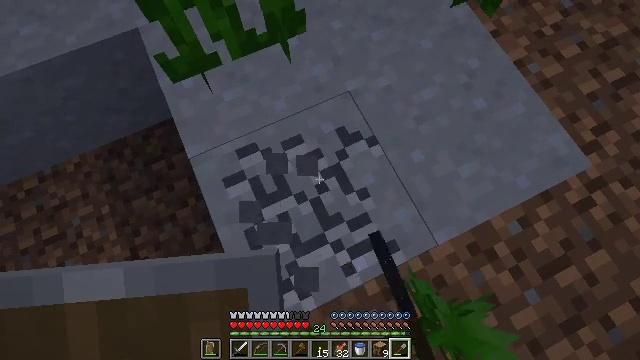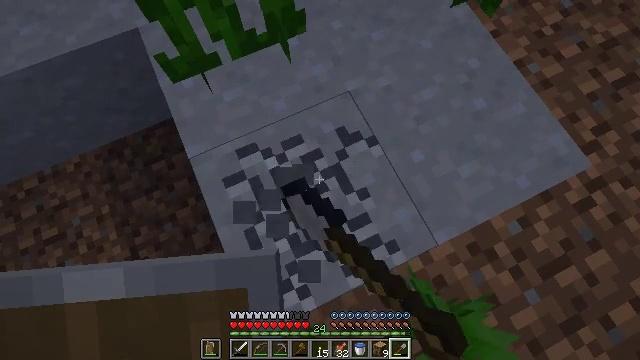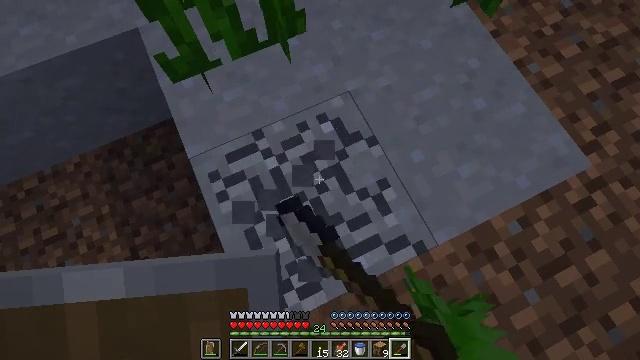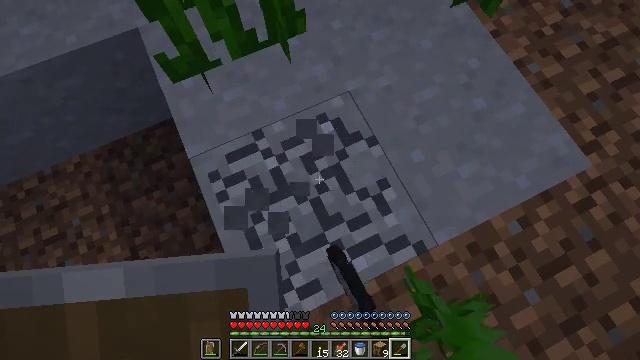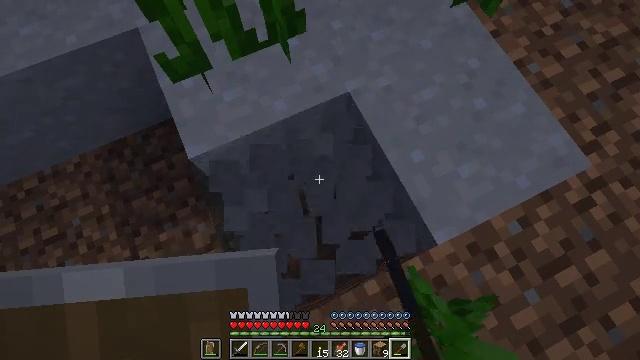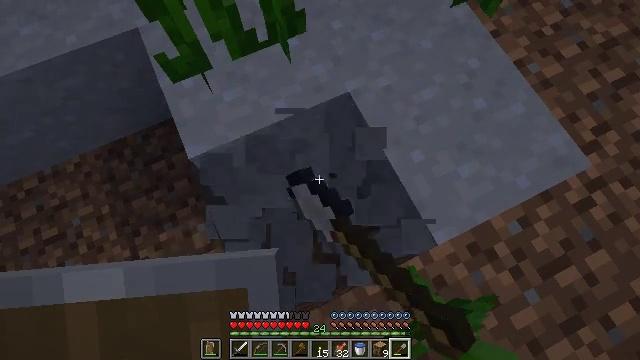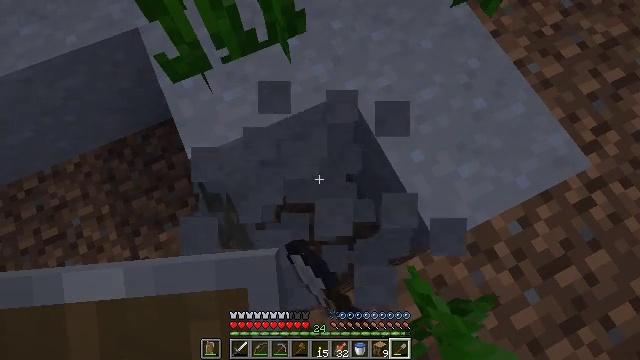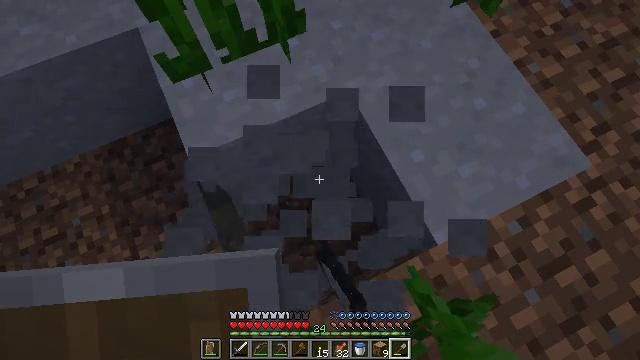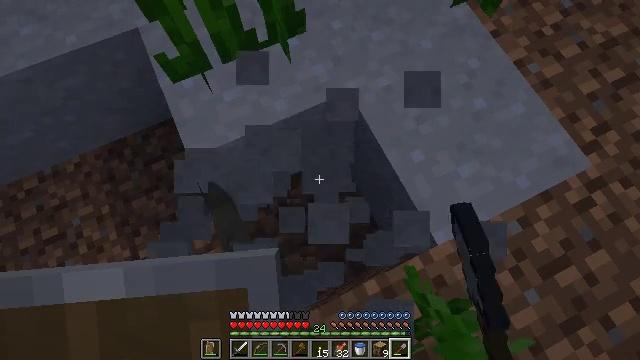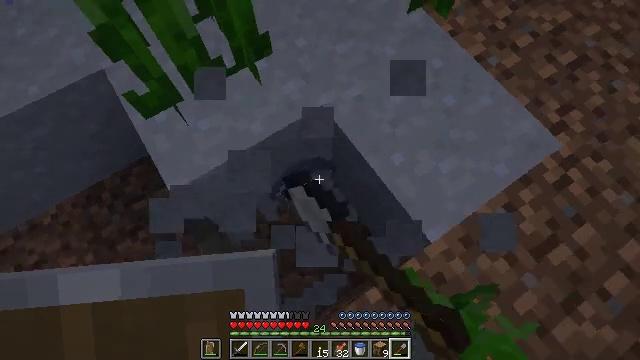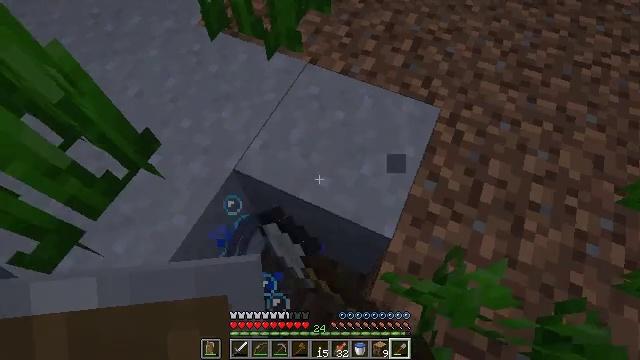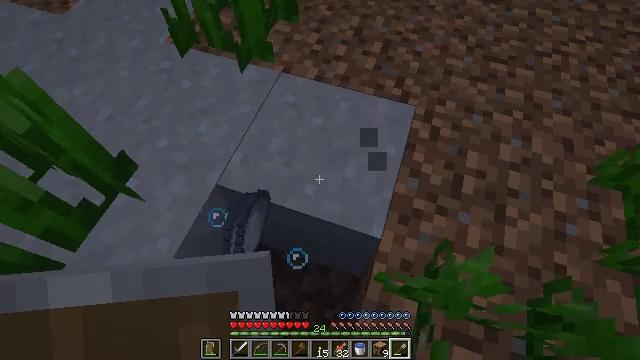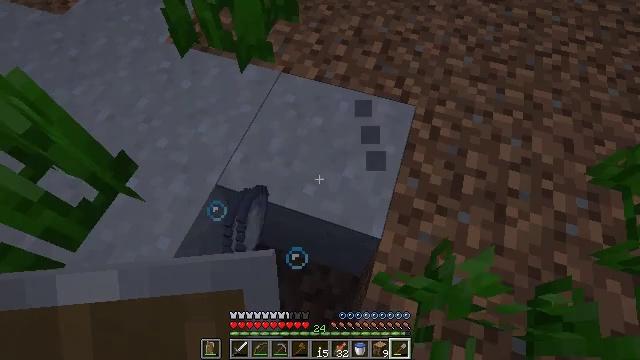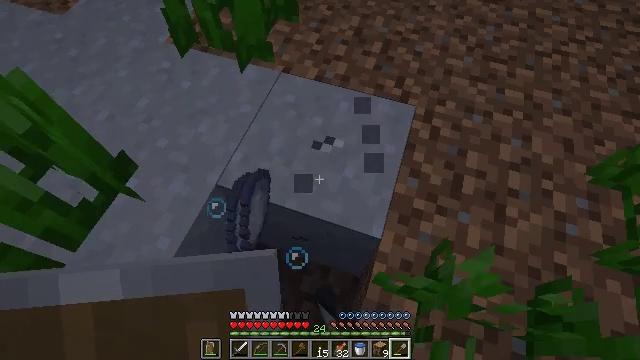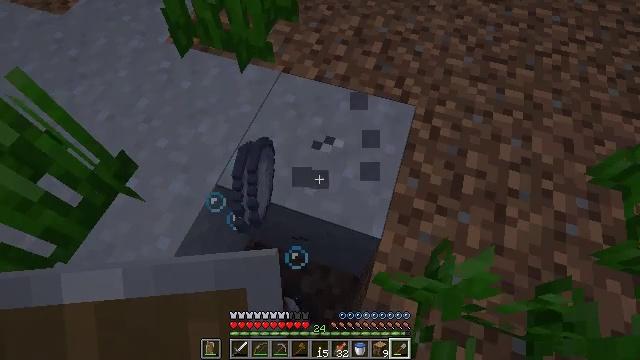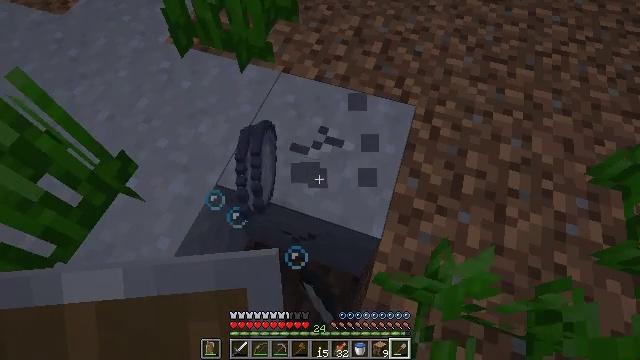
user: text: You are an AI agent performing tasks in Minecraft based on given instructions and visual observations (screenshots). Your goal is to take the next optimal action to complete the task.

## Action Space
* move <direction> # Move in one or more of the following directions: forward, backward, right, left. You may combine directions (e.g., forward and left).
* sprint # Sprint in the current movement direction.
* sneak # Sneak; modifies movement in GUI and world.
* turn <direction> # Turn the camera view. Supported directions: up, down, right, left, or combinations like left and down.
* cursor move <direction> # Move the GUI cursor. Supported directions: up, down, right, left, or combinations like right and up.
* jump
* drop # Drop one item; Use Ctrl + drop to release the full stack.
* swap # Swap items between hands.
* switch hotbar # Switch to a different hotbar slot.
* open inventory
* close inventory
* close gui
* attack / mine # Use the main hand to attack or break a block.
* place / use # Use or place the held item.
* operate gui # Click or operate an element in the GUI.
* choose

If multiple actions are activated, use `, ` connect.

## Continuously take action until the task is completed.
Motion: motion action
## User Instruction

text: Break the clay block to collect it.
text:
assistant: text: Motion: attack / mine
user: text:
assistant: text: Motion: attack / mine
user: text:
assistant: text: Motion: attack / mine
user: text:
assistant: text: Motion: attack / mine
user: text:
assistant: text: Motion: attack / mine
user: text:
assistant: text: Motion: attack / mine
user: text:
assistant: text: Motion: attack / mine
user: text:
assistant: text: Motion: attack / mine
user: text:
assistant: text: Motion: turn right and up, attack / mine
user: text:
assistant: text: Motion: turn right and up, attack / mine
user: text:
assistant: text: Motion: turn right and up, attack / mine
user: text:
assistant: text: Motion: attack / mine
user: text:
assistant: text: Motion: attack / mine
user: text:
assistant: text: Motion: attack / mine
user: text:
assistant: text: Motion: attack / mine
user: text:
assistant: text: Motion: attack / mine
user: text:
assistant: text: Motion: attack / mine
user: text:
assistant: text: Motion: attack / mine
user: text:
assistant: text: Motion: attack / mine
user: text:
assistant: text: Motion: attack / mine
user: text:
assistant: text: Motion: attack / mine
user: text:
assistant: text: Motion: attack / mine
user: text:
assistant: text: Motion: attack / mine
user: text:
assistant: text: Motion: attack / mine
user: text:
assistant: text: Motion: attack / mine
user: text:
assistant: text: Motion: attack / mine
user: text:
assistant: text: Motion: attack / mine
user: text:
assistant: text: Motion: attack / mine
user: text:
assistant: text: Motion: attack / mine
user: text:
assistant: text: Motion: attack / mine